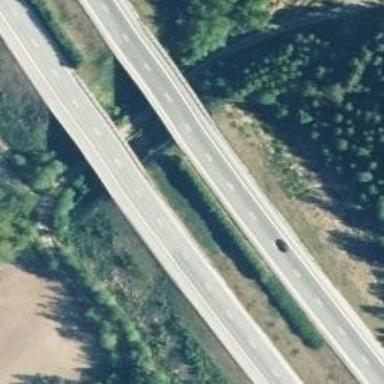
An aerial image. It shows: Motorway bridge with asphalt surface.